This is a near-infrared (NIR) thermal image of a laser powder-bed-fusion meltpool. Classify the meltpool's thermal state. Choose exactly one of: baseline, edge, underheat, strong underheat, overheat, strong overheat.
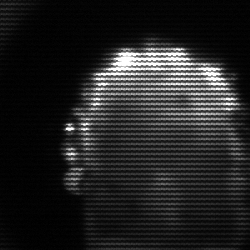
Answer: baseline